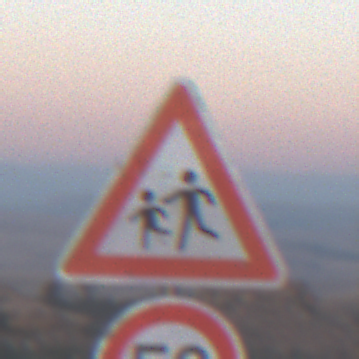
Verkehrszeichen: KinderRechts
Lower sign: Geschwindigkeit50
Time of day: SunriseSunset
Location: Outdoor (Nature)
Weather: Clear
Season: NotSpecified
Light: Natural